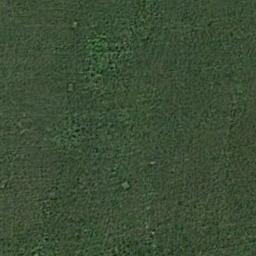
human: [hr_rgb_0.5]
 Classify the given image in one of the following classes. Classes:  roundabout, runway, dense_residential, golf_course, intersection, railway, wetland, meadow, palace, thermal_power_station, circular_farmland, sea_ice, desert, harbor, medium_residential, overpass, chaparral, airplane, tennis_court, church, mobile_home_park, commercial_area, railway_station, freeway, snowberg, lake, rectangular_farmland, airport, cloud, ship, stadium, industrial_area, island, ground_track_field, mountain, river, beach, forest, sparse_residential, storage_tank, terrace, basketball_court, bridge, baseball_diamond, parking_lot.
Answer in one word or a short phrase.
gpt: meadow